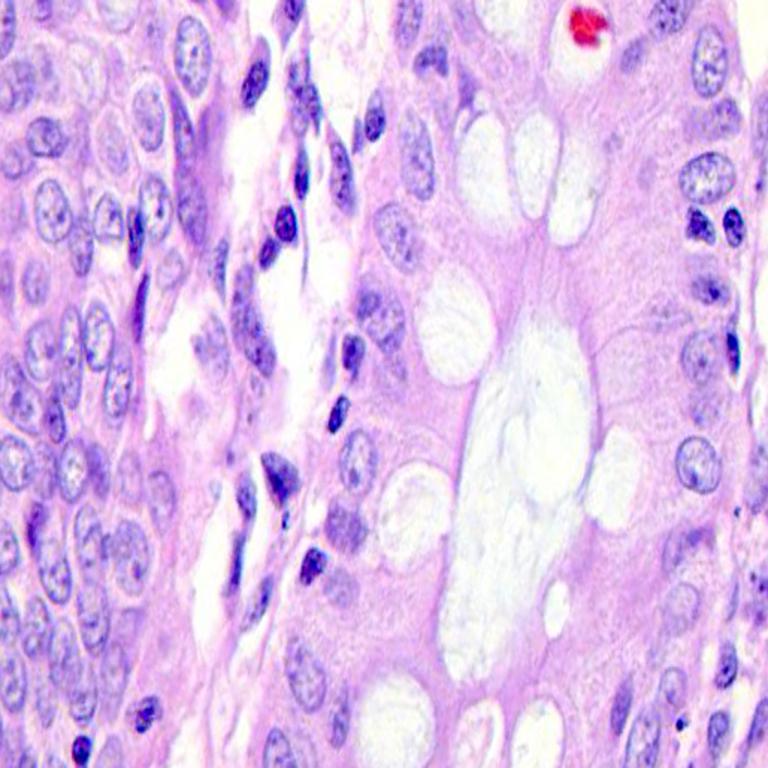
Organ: colon
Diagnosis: benign